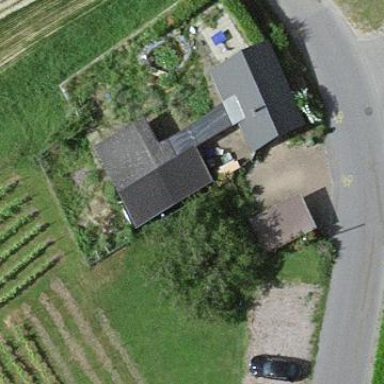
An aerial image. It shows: Shed building.